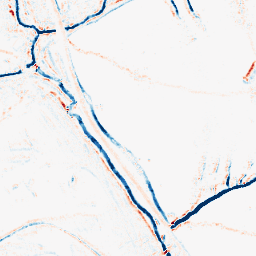
Category: morphological
Decomposition family: morphological_square
Decomposition parameters: operation: average
size: 5
Upsampling method: bilinear
Upsampling parameters: scale: 8
Upsampling scale: 8